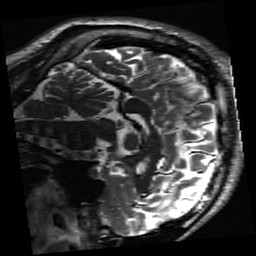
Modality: inplaneT2
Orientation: sagittal